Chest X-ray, AP view. Patient: 54 years old, sex M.
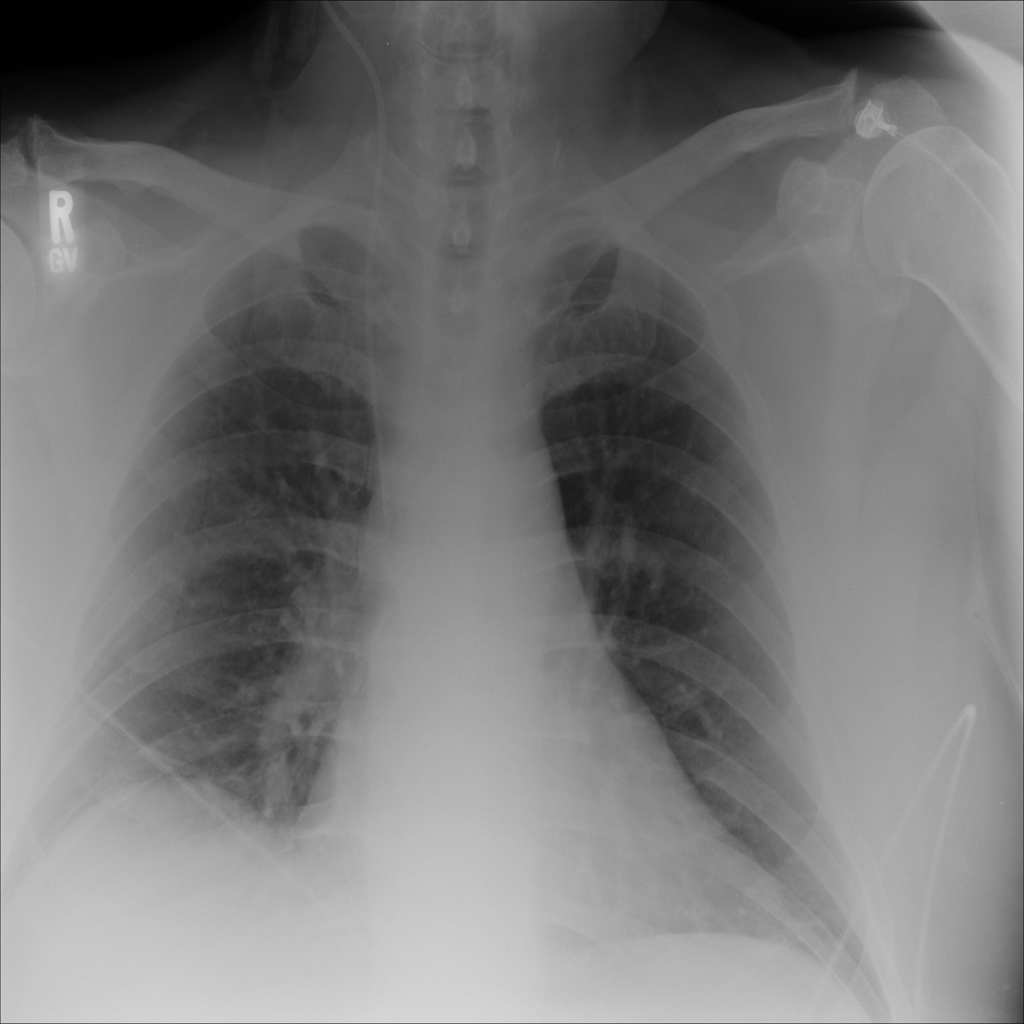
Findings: No Finding